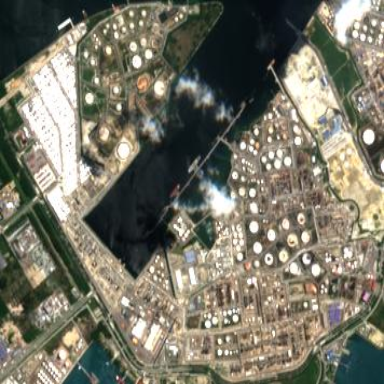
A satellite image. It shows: Industrial area dedicated to petrochemical activities.